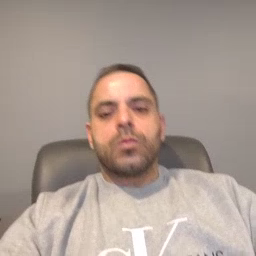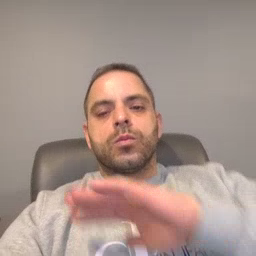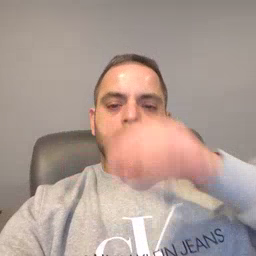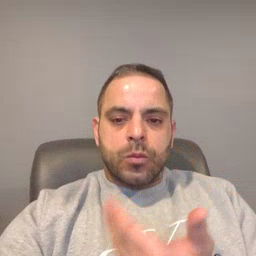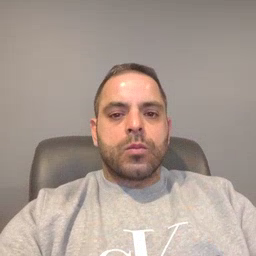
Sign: all